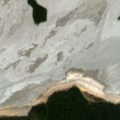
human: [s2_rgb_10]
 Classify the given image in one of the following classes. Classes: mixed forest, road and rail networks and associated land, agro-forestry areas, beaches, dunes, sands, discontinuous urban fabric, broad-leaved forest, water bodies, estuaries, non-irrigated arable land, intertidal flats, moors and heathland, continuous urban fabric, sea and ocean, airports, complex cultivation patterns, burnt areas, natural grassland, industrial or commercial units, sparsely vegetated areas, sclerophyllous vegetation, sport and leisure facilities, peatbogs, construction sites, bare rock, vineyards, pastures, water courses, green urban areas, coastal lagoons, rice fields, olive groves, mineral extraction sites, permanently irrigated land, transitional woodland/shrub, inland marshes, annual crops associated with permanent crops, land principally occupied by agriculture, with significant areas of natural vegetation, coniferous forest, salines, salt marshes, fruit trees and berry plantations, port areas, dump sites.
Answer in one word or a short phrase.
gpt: mineral extraction sites, broad-leaved forest, water bodies